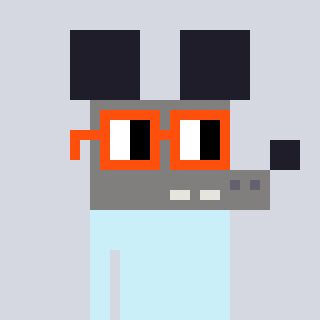
a pixel art character with square orange glasses, a mouse-shaped head and a orange-colored body on a cool background